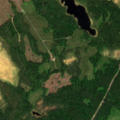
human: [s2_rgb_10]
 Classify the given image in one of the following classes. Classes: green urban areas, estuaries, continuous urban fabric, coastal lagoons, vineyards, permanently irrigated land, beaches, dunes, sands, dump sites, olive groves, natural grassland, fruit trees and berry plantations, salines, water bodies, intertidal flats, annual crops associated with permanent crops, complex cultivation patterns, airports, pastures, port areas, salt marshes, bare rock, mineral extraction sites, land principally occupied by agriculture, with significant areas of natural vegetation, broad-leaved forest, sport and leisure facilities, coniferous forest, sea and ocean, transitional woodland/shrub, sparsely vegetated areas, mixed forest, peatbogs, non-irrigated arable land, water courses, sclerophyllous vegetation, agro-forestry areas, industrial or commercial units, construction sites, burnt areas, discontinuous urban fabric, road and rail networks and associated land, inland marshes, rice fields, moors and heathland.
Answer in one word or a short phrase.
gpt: coniferous forest, mixed forest, transitional woodland/shrub, peatbogs